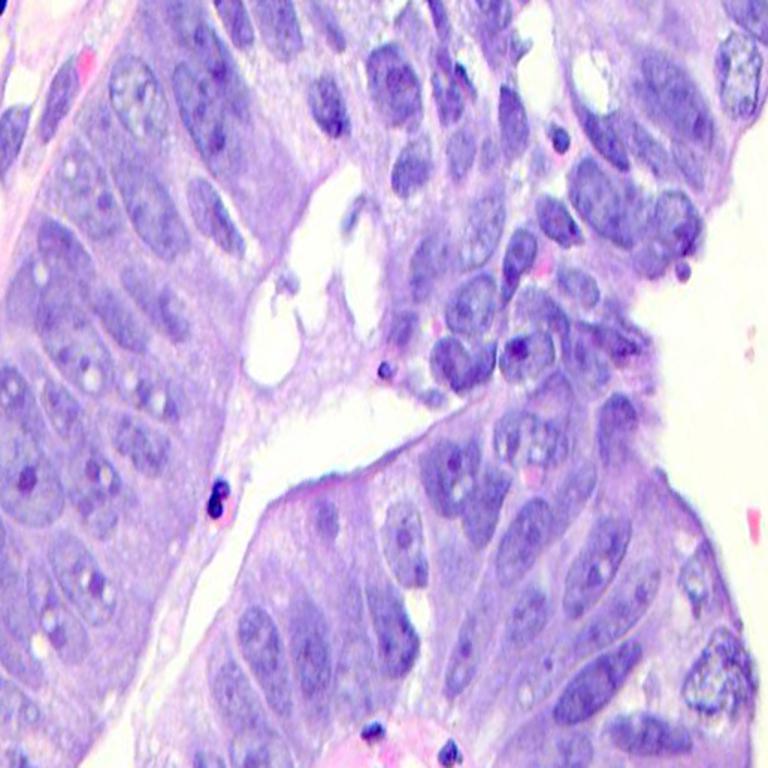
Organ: colon
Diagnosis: adenocarcinomas